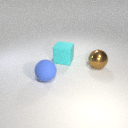
large cyan rubber cube to the right of large blue rubber sphere